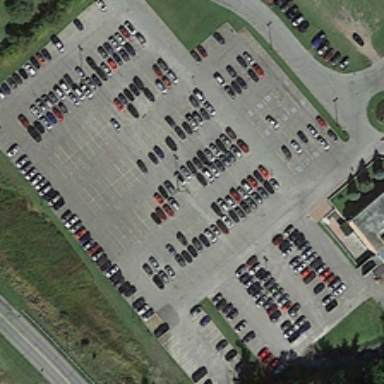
The parking lot is full of cars .